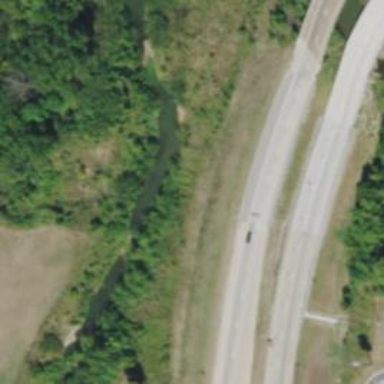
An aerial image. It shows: This image shows trunk highway that functions as expressway.